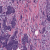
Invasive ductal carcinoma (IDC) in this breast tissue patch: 1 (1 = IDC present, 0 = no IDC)